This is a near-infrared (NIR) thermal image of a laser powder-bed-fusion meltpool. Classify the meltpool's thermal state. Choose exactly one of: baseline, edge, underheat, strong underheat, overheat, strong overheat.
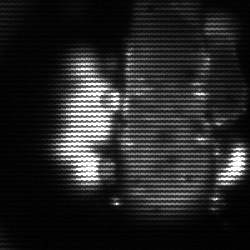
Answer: strong underheat